Question: I need to implement something similar to Android's notification bar. I would like to make a view that the user can drag and expand. The part that is not visible at the bigining has more views. (The image below explain what I want to achieve).

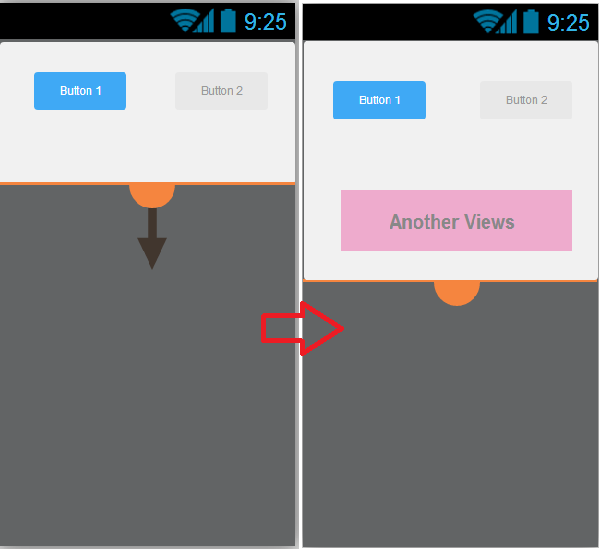
Answer: you can use sliding drawer i know its deprecated but still works well even in android 4.4 have a look at this <URL> for sliding drawer